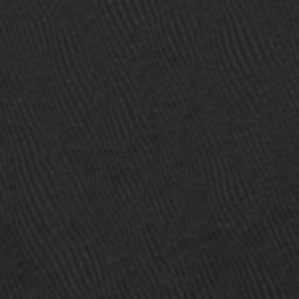
Label: frost